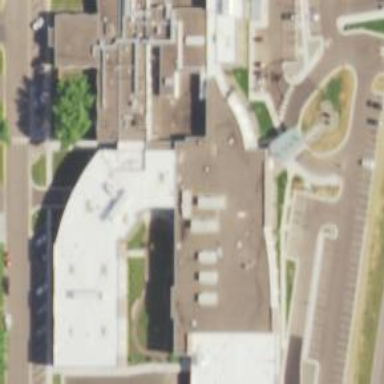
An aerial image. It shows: Hospital building.